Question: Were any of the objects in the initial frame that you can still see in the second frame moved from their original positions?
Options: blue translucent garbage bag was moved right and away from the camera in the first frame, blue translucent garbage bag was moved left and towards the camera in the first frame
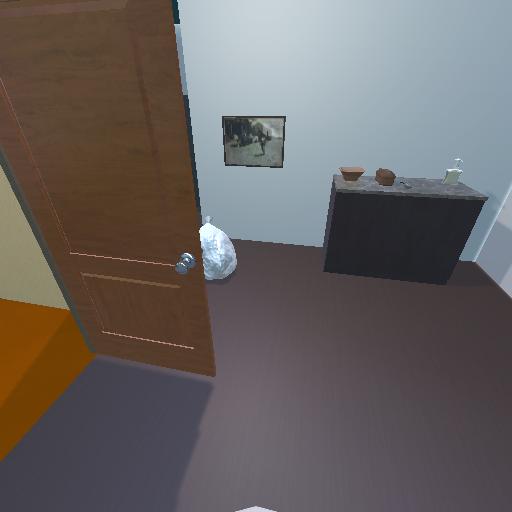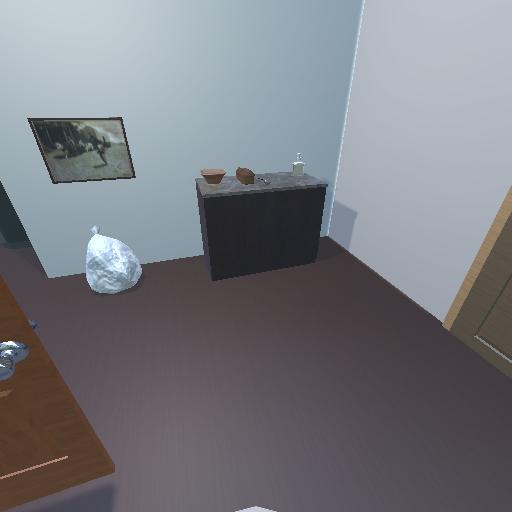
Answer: blue translucent garbage bag was moved right and away from the camera in the first frame